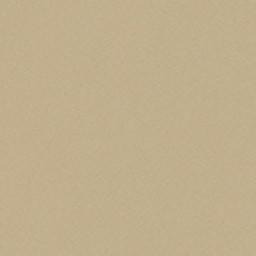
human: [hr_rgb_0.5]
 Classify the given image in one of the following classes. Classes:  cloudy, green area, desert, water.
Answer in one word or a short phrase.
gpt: desert